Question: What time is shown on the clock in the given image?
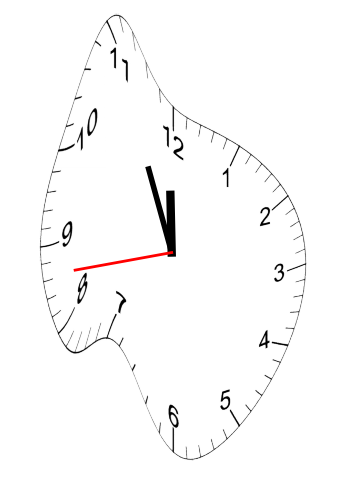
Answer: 11:55:43